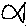
Label: fish